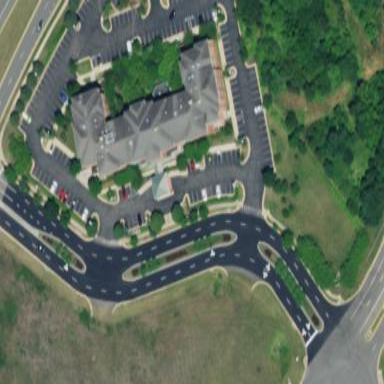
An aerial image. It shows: Hotel building.